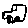
Label: car